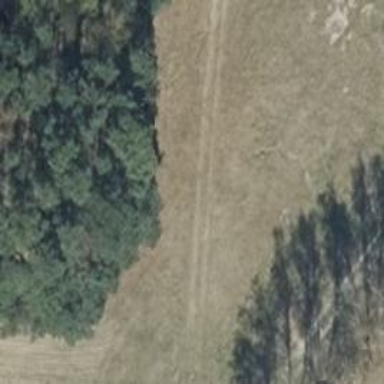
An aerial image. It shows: Sandy track road with grade 4 track type.